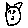
Label: cat